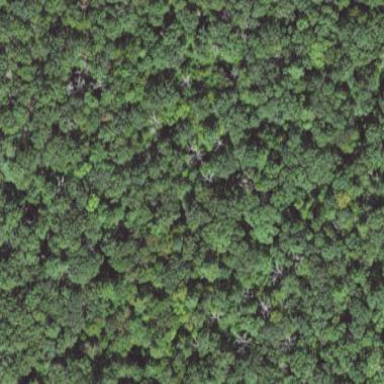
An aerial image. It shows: Mixed woodland with various types of leaves.